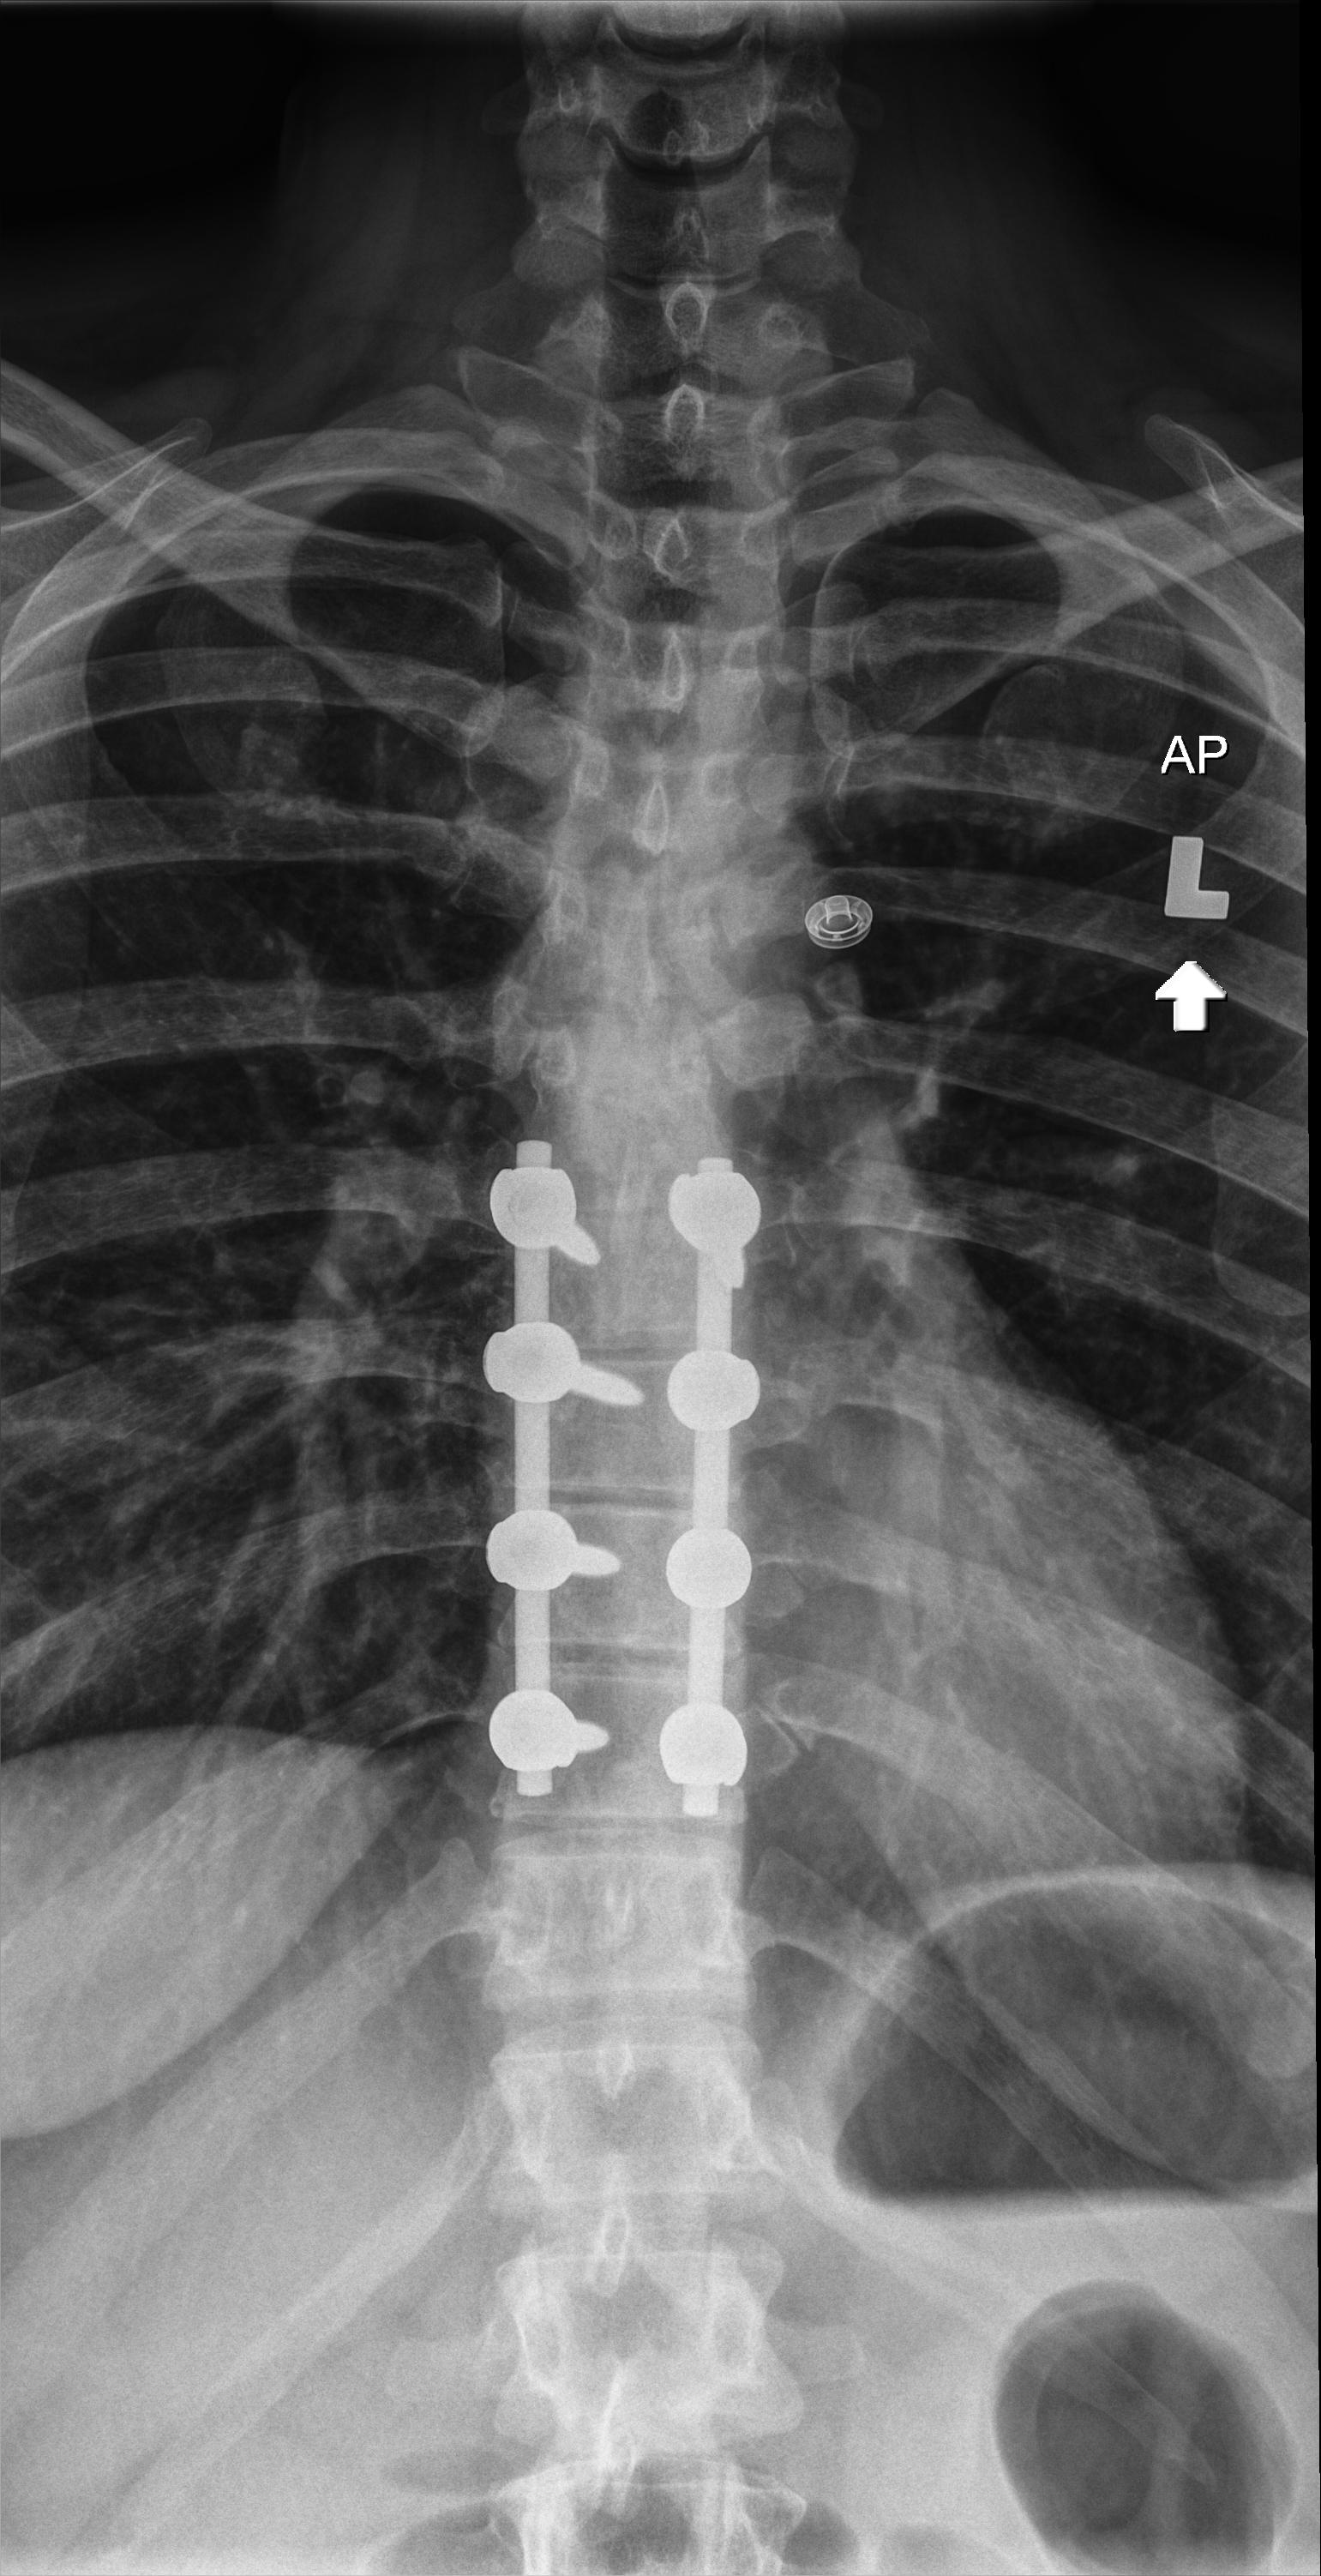
View: AP
Implant manufacturer: Styker everest (K2M)